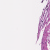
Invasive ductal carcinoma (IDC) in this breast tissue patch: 0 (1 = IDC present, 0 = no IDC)